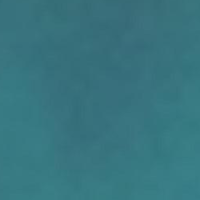
EUNIS habitat code: 14
Species observed at this site:
Gavia immer